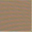
Piece: xx